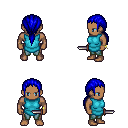
a pixel art fantasy rpg character, male body template, human, dark skin, teal tunic, teal pants, blue ponytail hairstyle, bracelets, dagger, four views (front, back, left, right), 2x2 character sprite sheet, small pixel art, hard edges, no anti-aliasing